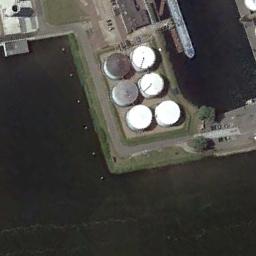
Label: storage_tank